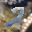
Label: 2